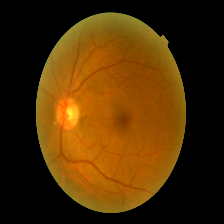
Diabetic retinopathy grade: Mild